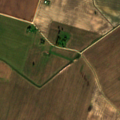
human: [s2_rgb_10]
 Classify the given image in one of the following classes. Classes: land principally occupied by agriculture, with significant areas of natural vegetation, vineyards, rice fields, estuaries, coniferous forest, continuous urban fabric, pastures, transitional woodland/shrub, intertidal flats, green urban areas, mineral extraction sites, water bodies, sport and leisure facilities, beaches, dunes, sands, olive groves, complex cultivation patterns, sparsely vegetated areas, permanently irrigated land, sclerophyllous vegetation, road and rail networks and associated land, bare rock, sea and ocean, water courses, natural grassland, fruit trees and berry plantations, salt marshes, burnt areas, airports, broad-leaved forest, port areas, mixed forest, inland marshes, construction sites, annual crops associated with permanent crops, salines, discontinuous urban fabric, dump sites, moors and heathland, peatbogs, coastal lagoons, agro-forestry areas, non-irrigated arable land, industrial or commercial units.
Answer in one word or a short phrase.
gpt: non-irrigated arable land